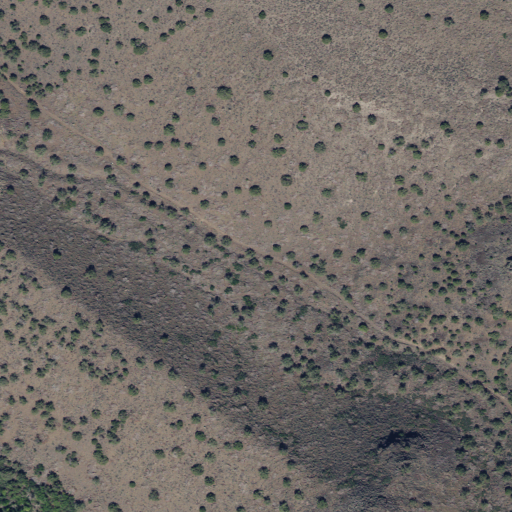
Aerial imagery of valley in Utah named Rock Canyon containing evergreen forest and shrub